Interaction volume radius: 5 \u00c5
Interaction volume height: 15 \u00c5
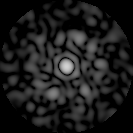
Disorder parameter: 0.8628